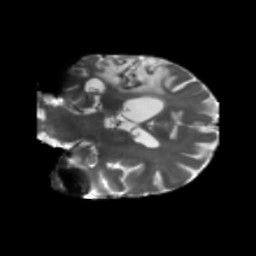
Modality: T2w
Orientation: coronal
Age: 64
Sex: male
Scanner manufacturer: siemens
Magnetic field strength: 3 T
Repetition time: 5.25 s
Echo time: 0.08 s